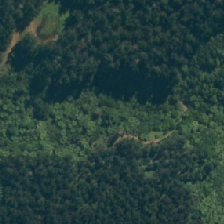
Land cover: broadleaved_indigenous_hardwood